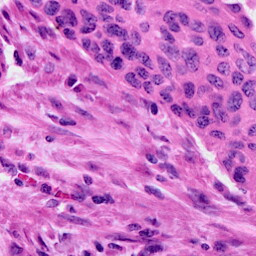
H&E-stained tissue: Cervix